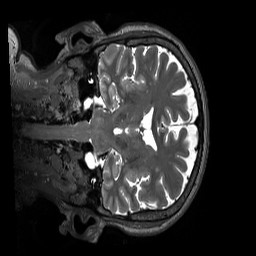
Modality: T2w
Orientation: coronal
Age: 59
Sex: female
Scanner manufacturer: siemens
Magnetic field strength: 3 T
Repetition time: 3.2 s
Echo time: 0.412 s